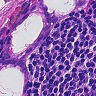
Metastatic tissue present: yes